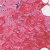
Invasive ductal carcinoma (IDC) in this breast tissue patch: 0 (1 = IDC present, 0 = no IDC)